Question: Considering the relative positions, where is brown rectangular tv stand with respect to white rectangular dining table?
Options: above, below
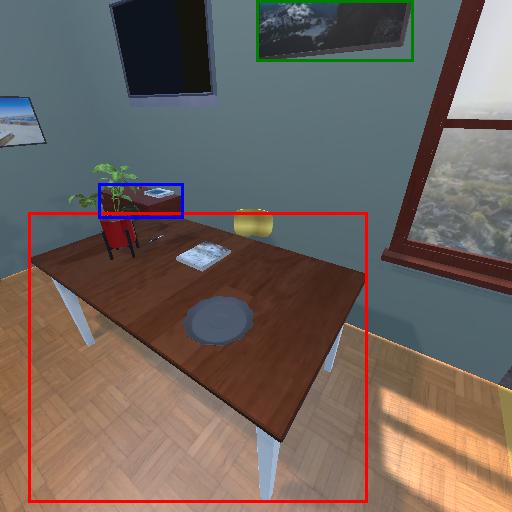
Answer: above